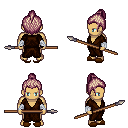
a pixel art fantasy rpg character, male body template, human, tanned skin, brown robe, gold greaves, white blonde short topknot hairstyle, white cloth bandages, brown slippers, spear, four views (front, back, left, right), 2x2 character sprite sheet, small pixel art, hard edges, no anti-aliasing